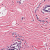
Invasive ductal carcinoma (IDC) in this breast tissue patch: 0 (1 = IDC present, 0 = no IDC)